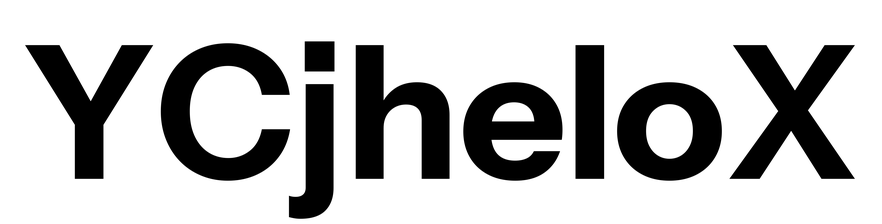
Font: InstrumentSans_Bold